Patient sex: F
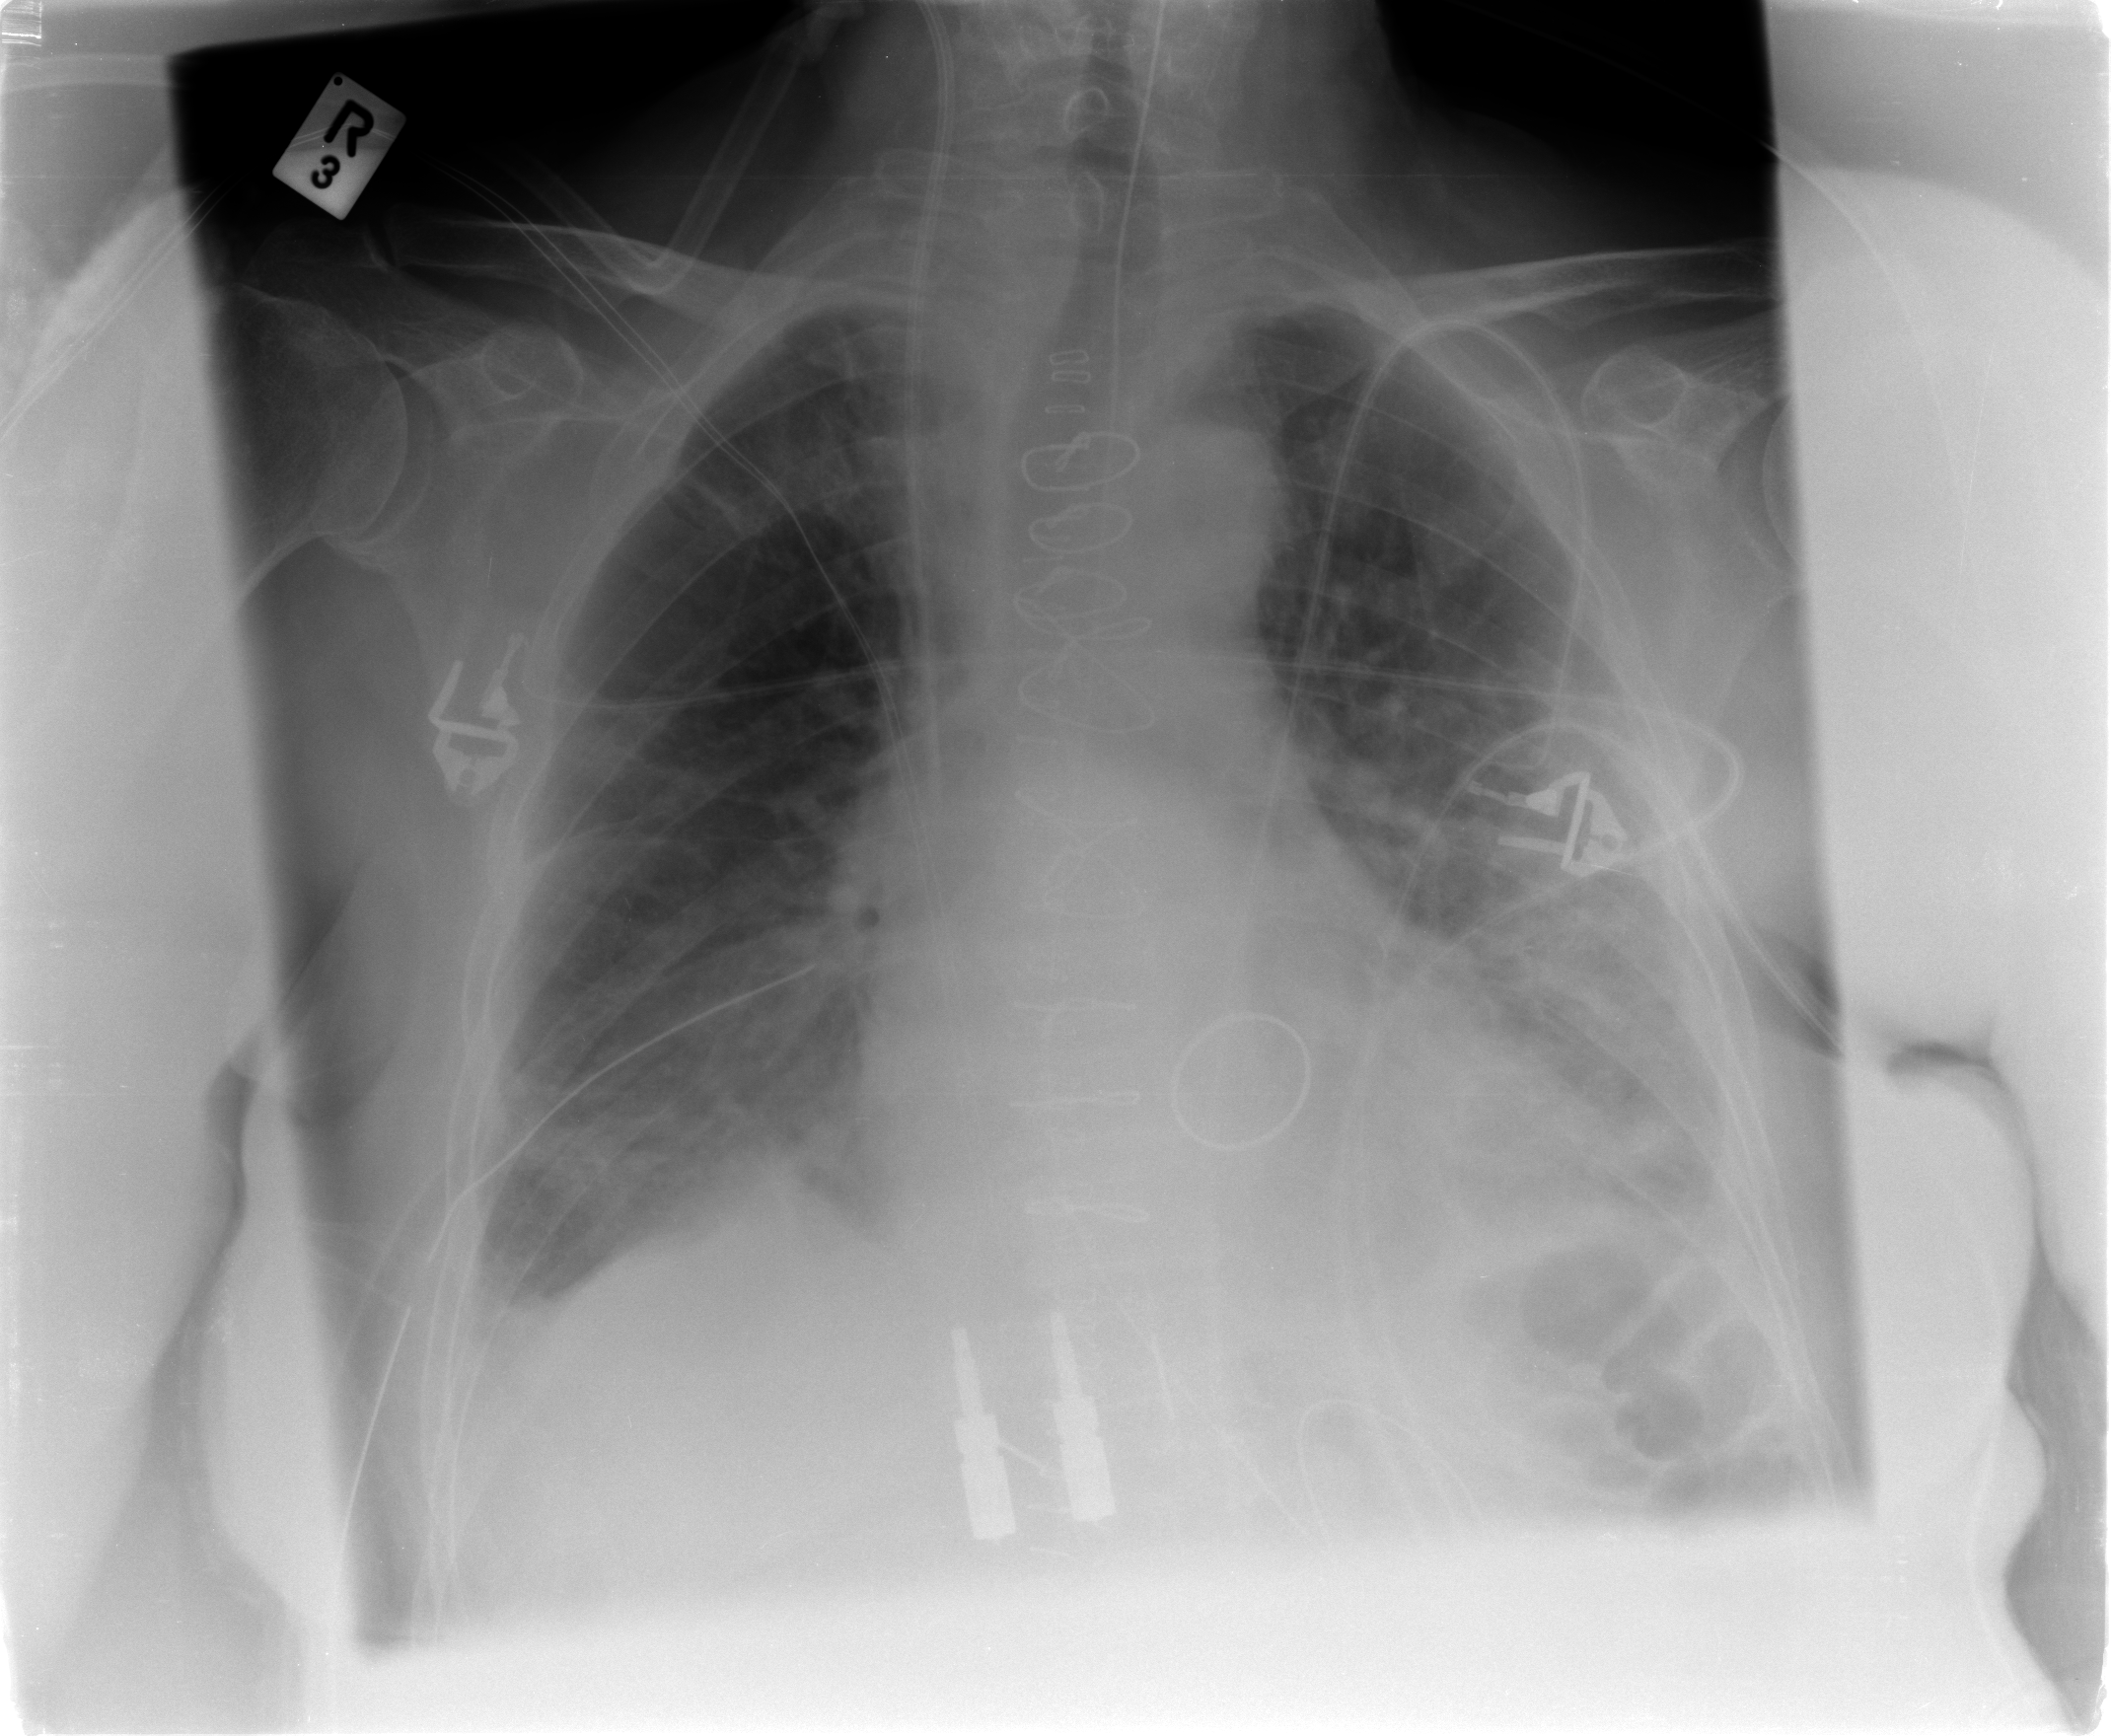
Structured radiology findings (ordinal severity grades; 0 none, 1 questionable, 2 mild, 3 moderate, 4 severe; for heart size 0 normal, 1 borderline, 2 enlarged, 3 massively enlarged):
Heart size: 0
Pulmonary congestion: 2
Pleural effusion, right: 1
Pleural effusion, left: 1
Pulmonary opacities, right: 2
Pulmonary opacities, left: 2
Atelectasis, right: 2
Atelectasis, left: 2